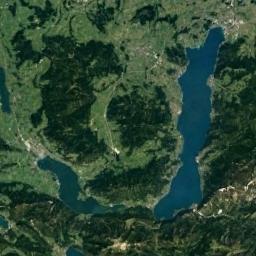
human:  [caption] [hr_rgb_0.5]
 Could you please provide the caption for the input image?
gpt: Many trees are beside the lake .

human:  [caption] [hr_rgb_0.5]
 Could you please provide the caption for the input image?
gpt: A curved strip of blue lake surrounded by green mountains .

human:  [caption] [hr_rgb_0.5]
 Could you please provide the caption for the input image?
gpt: The lake with a winding bank lies in the dense forest and the water is blue .

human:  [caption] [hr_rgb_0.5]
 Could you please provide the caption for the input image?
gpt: The lake in the picture is winding .

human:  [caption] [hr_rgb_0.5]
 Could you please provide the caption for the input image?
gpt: There are many green trees and meadows around the blue lake .